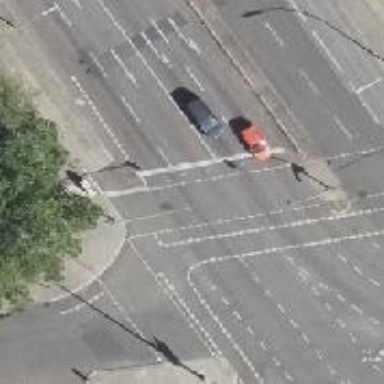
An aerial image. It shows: Road with traffic signals.